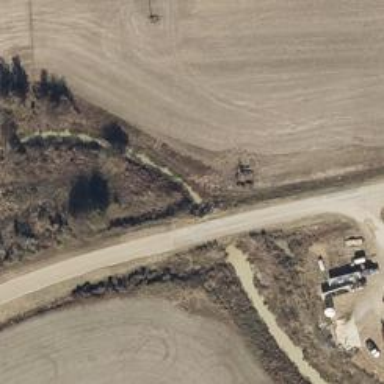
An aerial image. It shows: Unclassified road.